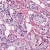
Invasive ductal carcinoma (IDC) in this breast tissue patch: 1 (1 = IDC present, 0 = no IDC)